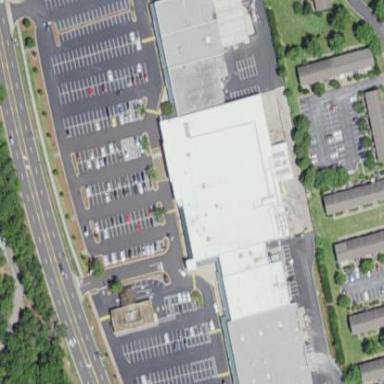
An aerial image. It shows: Retail area.